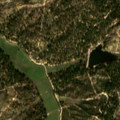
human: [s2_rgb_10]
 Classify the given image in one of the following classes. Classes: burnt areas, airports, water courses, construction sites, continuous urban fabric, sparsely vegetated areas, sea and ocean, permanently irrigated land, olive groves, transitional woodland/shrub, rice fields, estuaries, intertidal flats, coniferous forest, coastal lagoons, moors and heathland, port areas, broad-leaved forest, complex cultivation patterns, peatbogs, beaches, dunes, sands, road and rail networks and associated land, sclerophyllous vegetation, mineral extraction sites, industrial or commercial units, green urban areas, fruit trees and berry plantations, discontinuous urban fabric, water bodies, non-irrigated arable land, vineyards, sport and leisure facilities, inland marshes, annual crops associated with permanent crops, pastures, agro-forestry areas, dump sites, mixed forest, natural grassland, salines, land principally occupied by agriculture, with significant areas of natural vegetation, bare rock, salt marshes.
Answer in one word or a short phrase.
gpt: non-irrigated arable land, broad-leaved forest, coniferous forest, mixed forest, transitional woodland/shrub